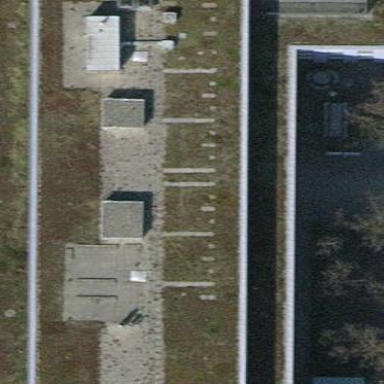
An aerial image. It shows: Commercial building.